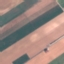
Label: AnnualCrop